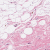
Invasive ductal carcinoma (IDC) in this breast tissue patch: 0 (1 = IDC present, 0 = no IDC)